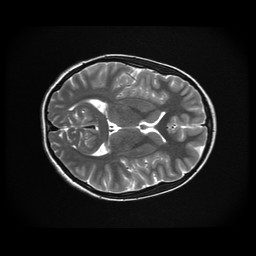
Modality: T2w
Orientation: axial
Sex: female
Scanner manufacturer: ge
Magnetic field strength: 3 T
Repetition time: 5 s
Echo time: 0.1015 s